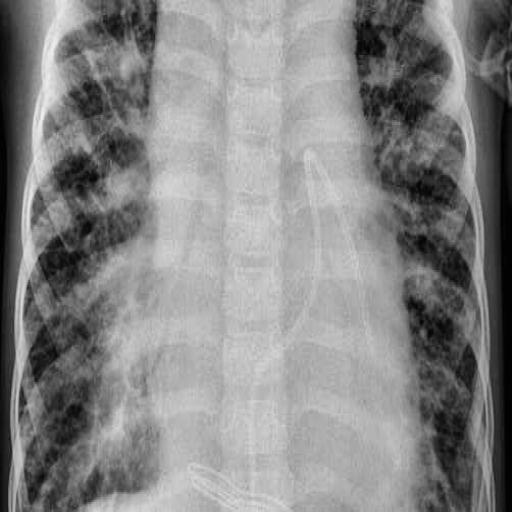
Finding: PNEUMONIA